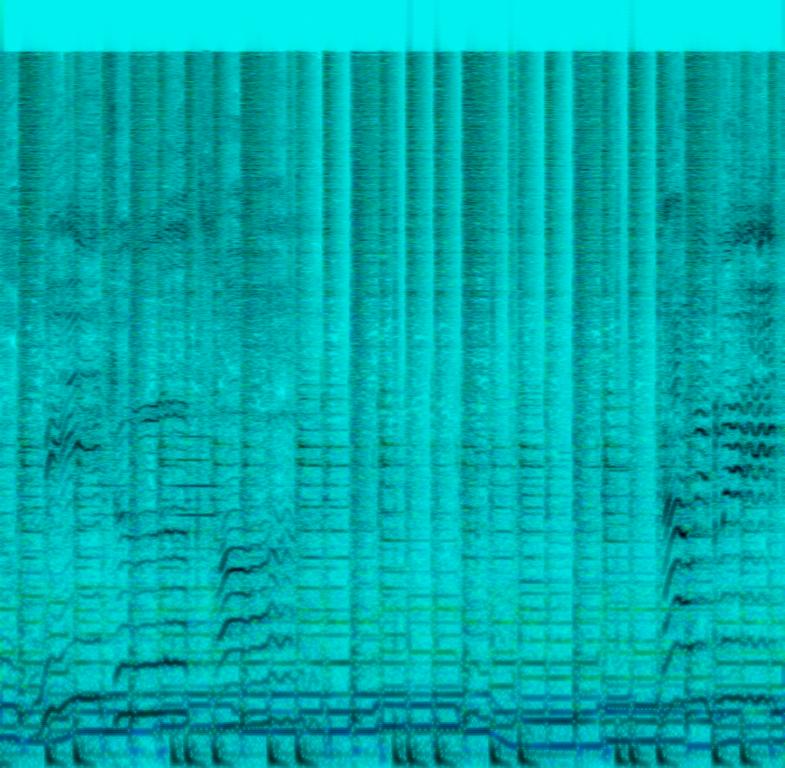
A male vocalist sings this emotional Christian Worship Song. The tempo is medium with energetic drumming,harmonious electric guitar , acoustic Guiana keyboard accompaniment and subtle bass. The song is a soft, mellow, emotional, pensive, devotional, Christian music.